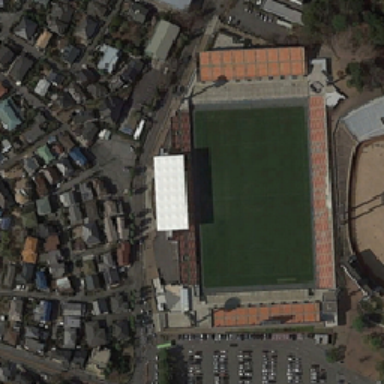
Three sides of the green playground are red and there is a white building .